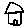
Label: house